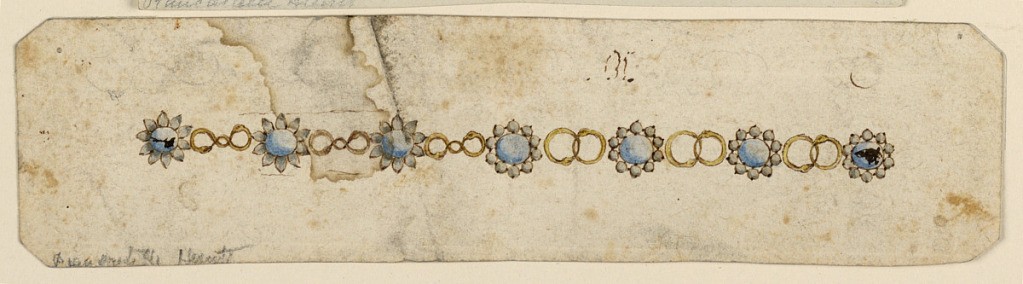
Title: Design for a Bracelet with Alternate Suggestions
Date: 1825–50
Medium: Pen and ink, brush and watercolor on paper
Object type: Drawing
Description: Round blue stones surrounded by smaller ones, forming flowers. Connected by two and three rings with snake heads.